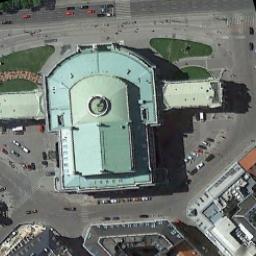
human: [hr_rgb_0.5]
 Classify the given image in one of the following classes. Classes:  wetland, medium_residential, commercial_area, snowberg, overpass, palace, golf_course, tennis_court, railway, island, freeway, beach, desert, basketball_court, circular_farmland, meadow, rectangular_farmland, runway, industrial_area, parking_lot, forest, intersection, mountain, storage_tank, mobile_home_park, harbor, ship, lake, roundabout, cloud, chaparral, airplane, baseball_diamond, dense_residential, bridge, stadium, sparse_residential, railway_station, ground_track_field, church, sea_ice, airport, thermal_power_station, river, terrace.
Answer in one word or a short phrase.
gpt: church